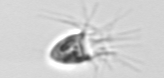
Label: Balanion